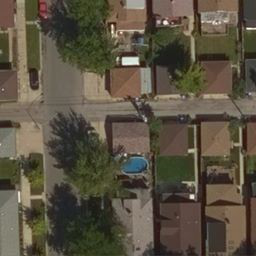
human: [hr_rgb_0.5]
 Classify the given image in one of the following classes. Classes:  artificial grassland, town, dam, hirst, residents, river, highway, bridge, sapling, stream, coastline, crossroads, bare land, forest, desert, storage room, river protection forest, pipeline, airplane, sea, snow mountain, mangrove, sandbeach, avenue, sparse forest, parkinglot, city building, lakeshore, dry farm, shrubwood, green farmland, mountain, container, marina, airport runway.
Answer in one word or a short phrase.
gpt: residents